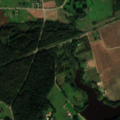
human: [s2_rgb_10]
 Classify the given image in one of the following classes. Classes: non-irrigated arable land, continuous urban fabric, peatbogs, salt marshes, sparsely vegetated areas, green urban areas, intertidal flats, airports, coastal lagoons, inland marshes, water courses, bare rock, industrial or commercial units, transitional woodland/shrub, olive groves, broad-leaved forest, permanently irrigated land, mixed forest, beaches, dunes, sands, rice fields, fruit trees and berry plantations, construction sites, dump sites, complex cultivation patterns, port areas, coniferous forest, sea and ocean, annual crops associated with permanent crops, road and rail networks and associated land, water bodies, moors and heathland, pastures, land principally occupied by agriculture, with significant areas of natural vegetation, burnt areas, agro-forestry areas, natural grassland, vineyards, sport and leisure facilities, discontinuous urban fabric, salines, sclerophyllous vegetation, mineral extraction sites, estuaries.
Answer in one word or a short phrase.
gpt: non-irrigated arable land, complex cultivation patterns, land principally occupied by agriculture, with significant areas of natural vegetation, broad-leaved forest, coniferous forest, mixed forest, transitional woodland/shrub, water bodies